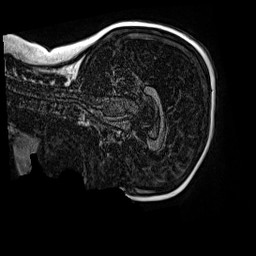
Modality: MP2RAGE
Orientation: sagittal
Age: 9
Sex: male
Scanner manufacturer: siemens
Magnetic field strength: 3 T
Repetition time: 4 s
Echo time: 0.00299 s